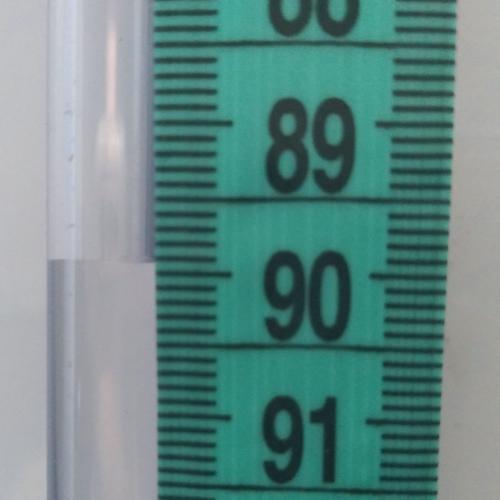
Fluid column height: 89.9 cm